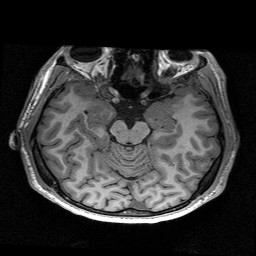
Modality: T1w
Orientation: coronal
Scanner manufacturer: siemens
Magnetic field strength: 3 T
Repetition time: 2.53 s
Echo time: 0.00267 s